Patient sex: M
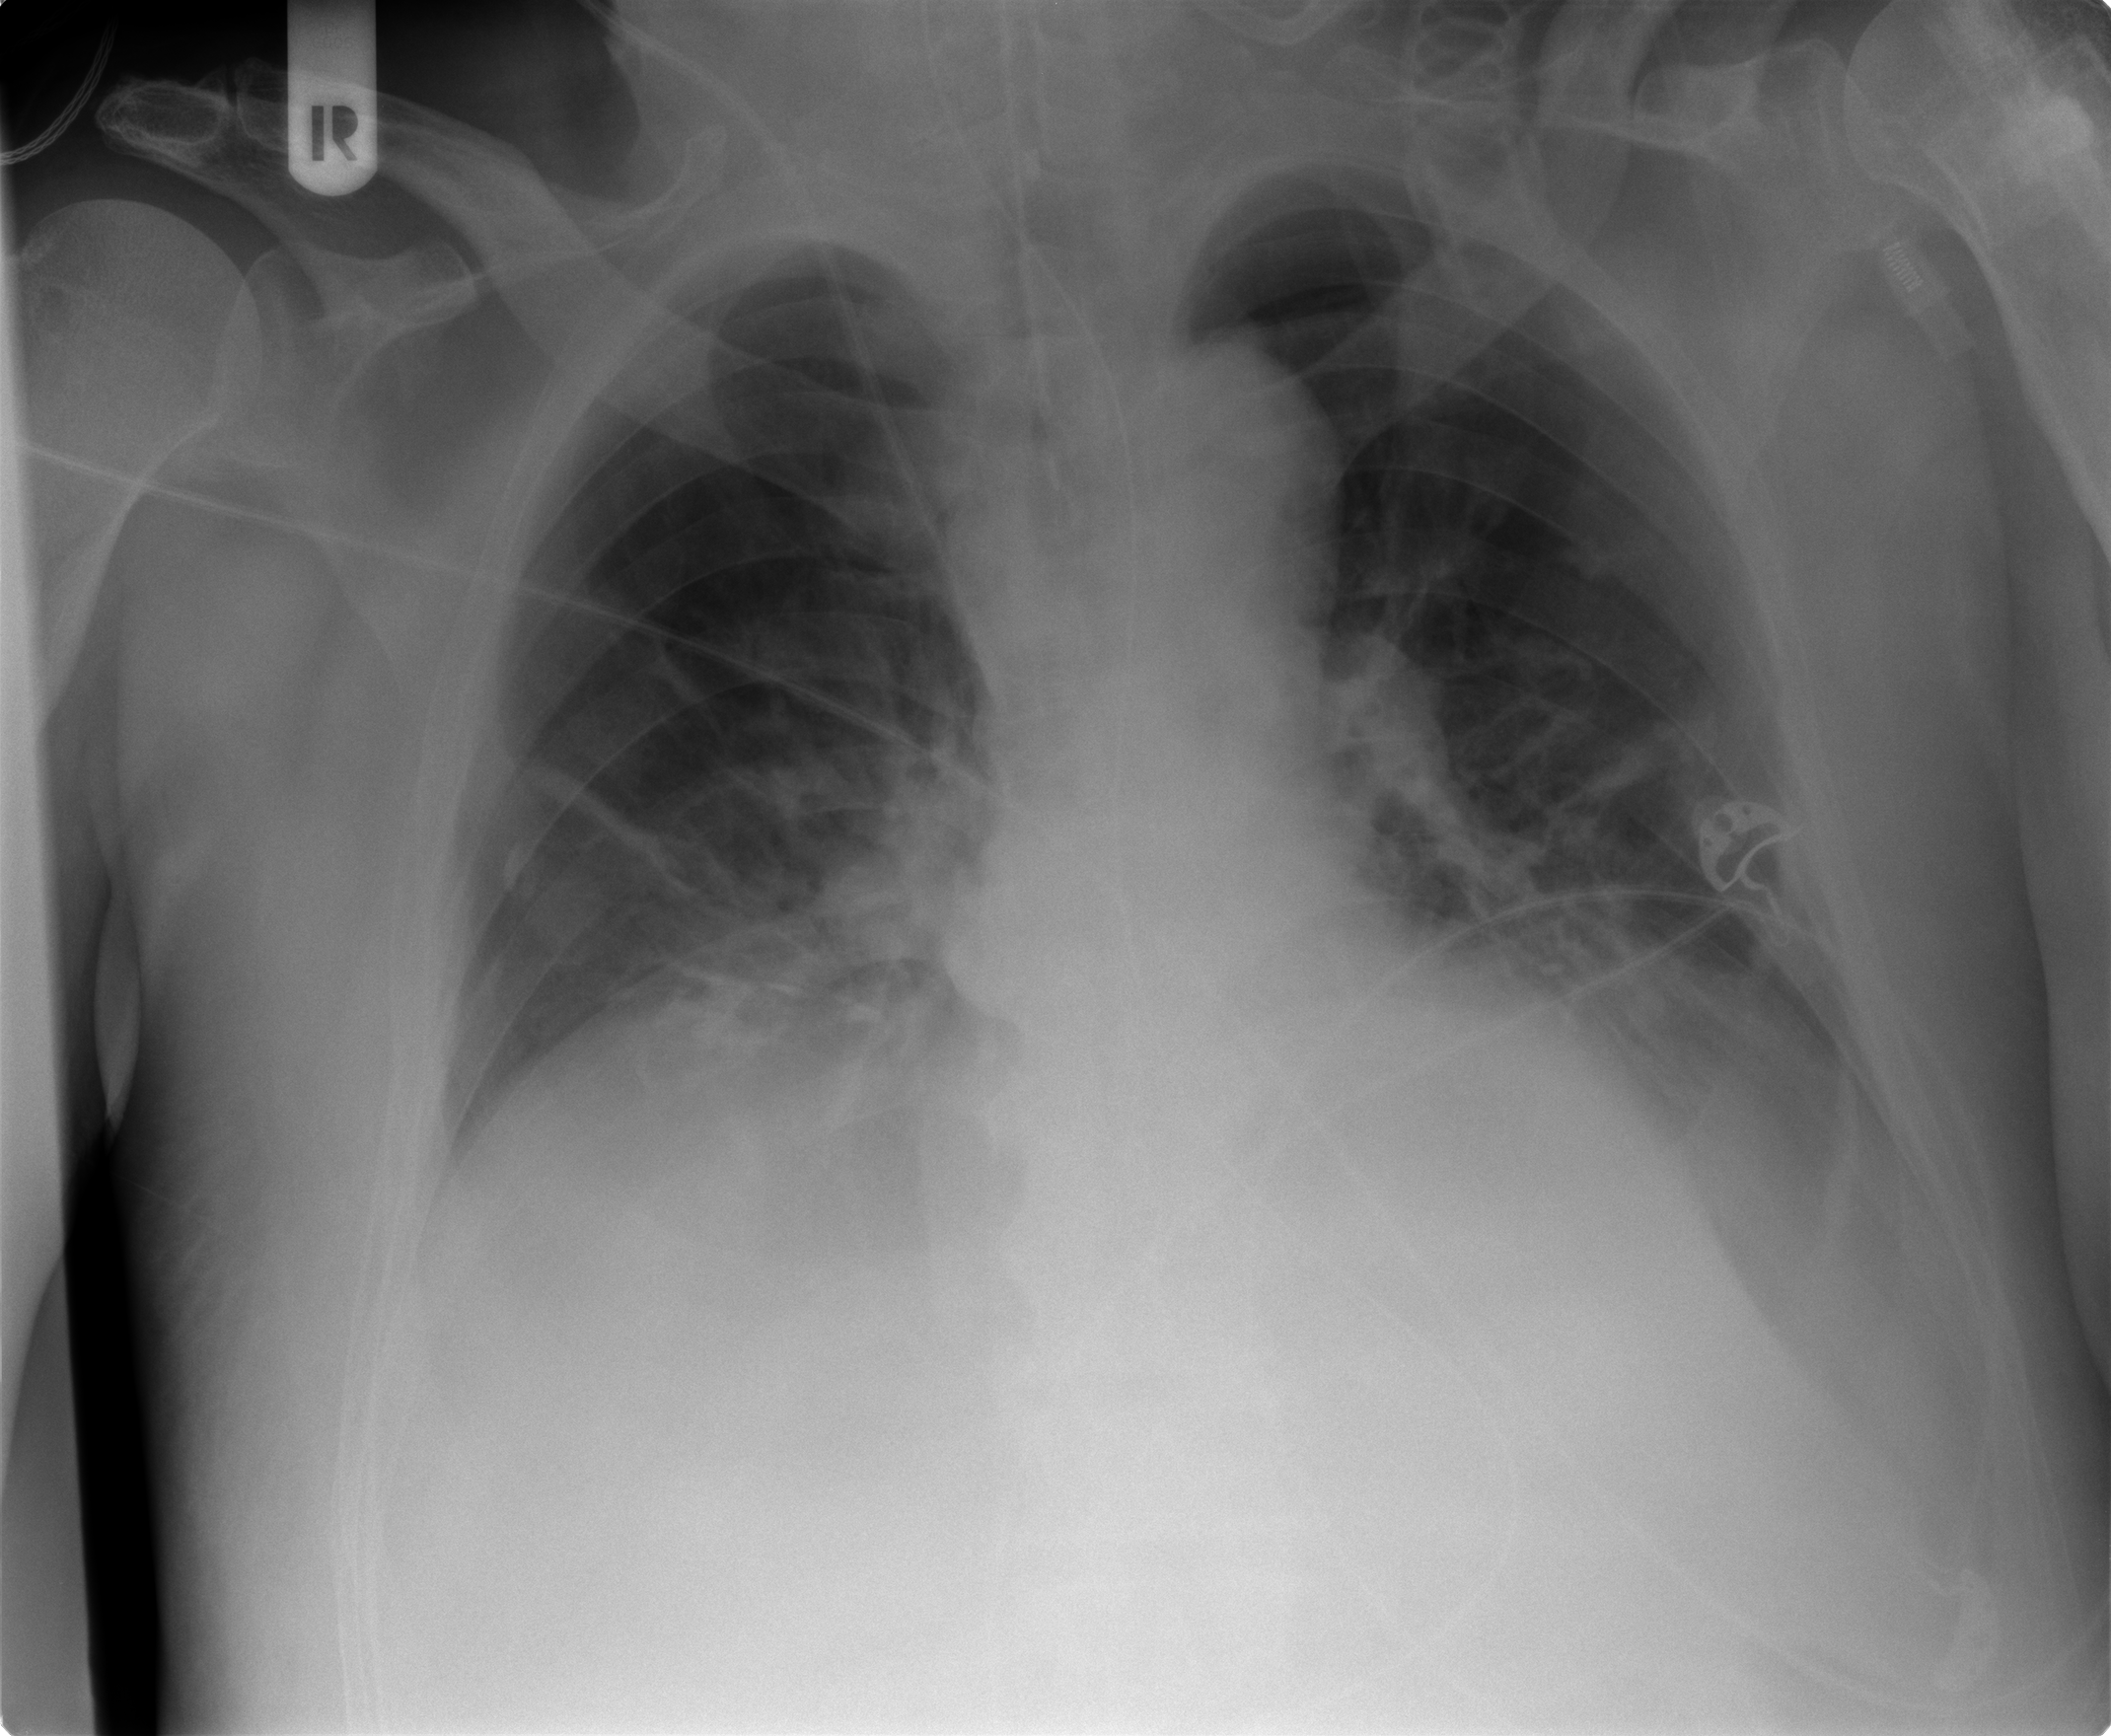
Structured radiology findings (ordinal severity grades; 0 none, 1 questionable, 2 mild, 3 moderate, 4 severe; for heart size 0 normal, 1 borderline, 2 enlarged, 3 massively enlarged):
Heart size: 1
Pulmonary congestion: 1
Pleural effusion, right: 0
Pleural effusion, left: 2
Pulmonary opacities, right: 1
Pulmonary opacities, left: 0
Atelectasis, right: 2
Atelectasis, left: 2